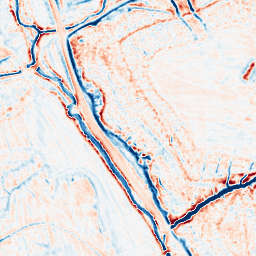
Category: edge_preserving
Decomposition family: anisotropic_diffusion
Decomposition parameters: iterations: 20
kappa: 50
gamma: 0.15
Upsampling method: linear_exact
Upsampling parameters: scale: 2
Upsampling scale: 2